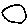
Label: circle